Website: apple
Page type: customer-info-address
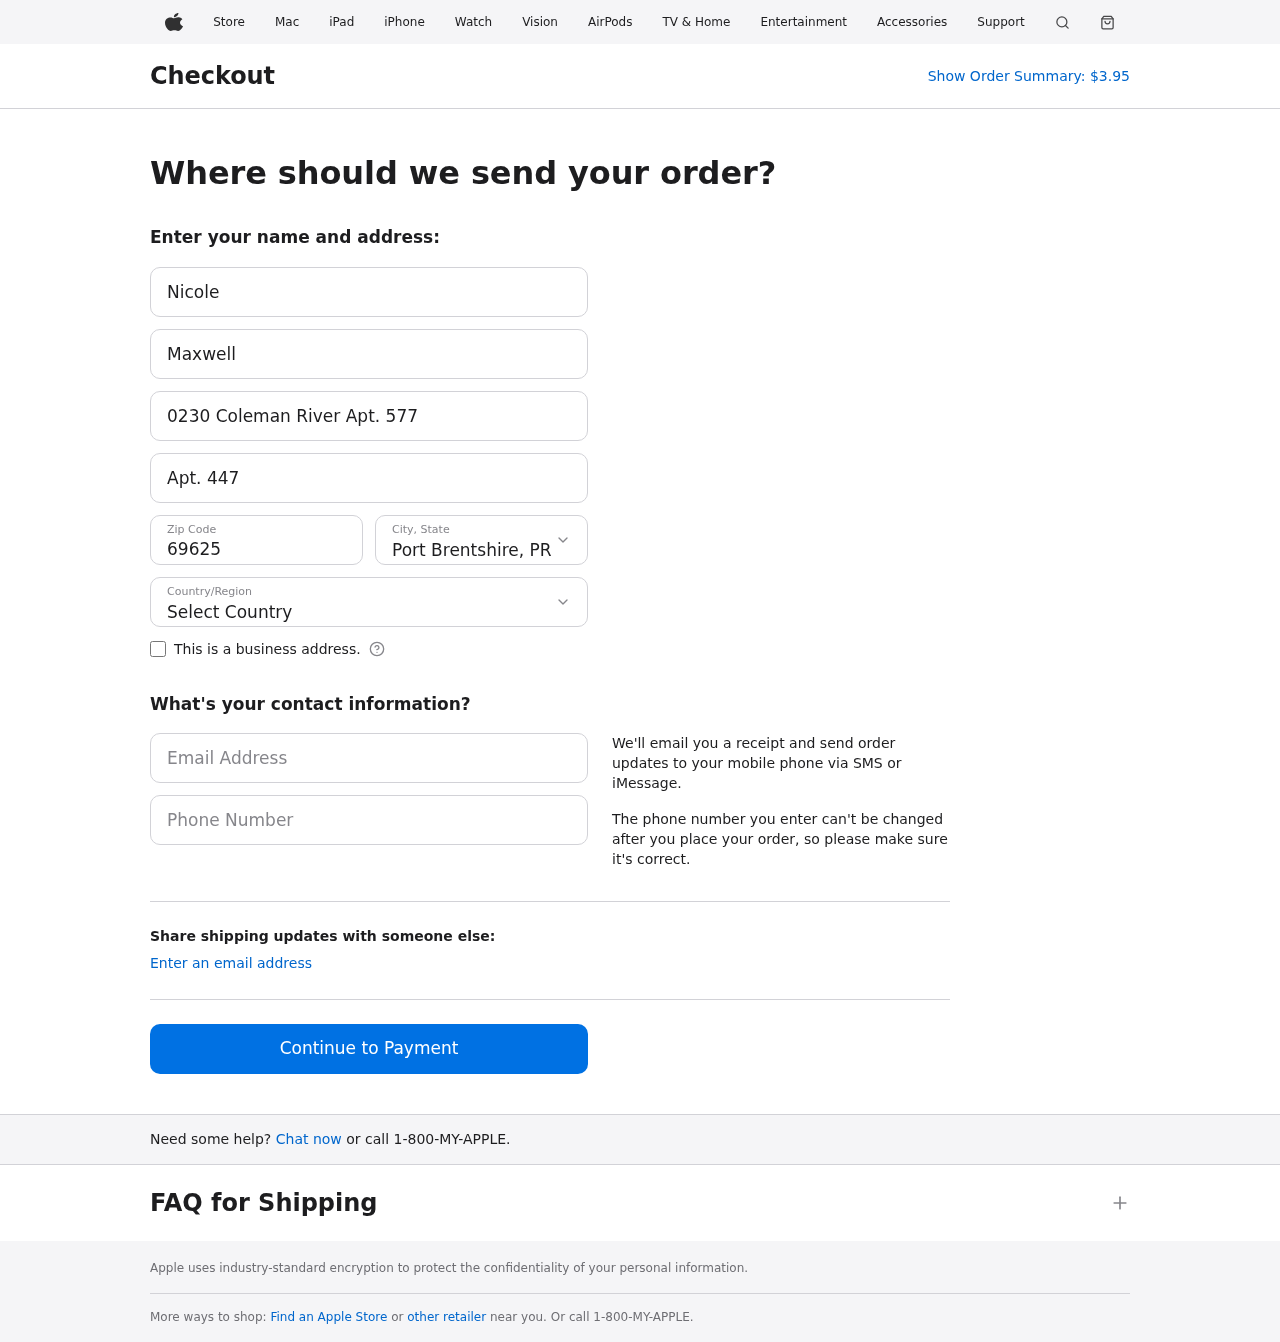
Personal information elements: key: PII_CITY_STATE
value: Port Brentshire, PR
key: PII_COUNTRY
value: United States
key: PII_EMAIL
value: nicolemaxwell@gmail.com
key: PII_FIRSTNAME
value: Nicole
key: PII_LASTNAME
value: Maxwell
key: PII_PHONE
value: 7695286956
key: PII_POSTCODE
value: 69625
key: PII_STREET
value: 0230 Coleman River Apt. 577
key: PII_STREET2
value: Apt. 447
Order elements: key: ORDER_TOTAL
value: $3.95